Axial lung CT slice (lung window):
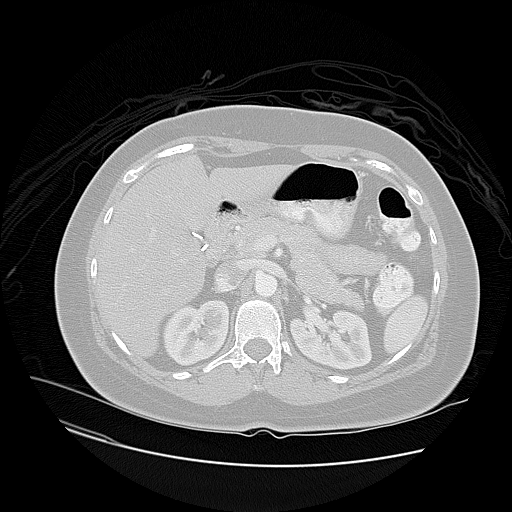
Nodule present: no